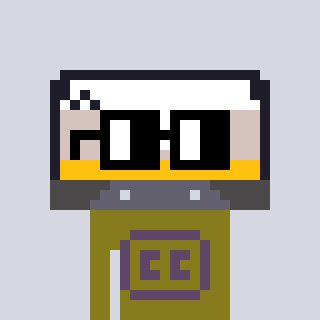
a pixel art character with square black glasses, a cassette tape-shaped head and a gunk-colored body on a cool background